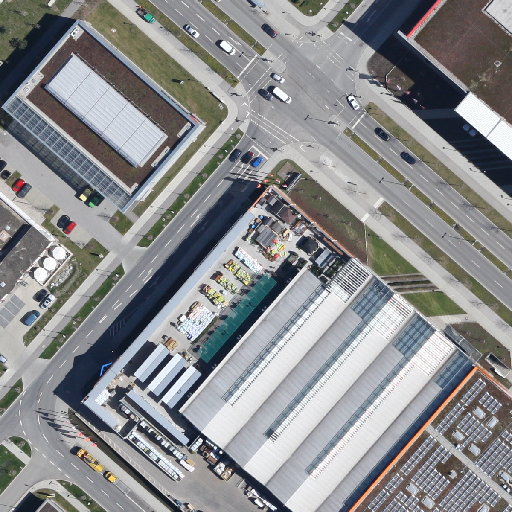
Referring expression: light-duty vehicle driving on the road